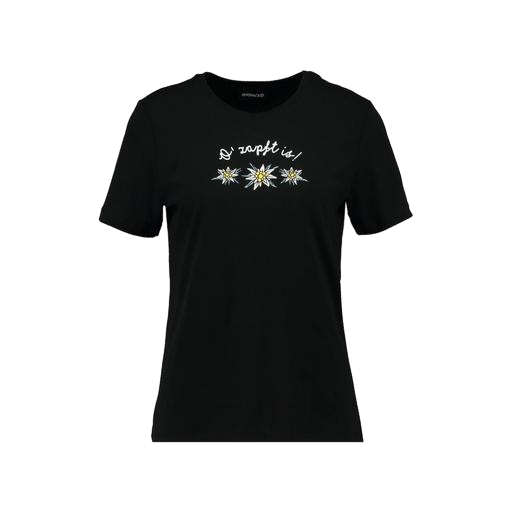
black t-shirt floral print, black plus size printed t-shirt only macy, woman's tshirt, white background